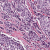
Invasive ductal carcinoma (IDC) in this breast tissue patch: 1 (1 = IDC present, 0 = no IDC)